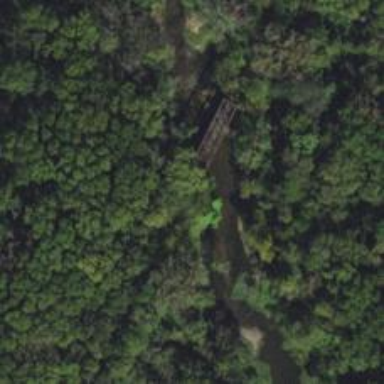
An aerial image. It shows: Abandoned railroad bridge.